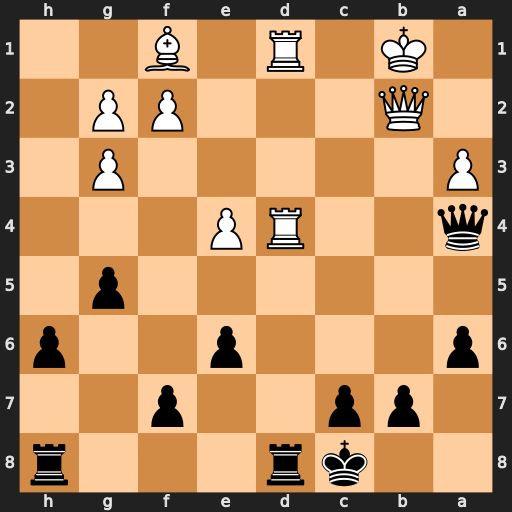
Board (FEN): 2kr3r/1pp2p2/p3p2p/6p1/q2RP3/P5P1/1Q3PP1/1K1R1B2
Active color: b
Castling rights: -
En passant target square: -
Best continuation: Qxd1+ Rxd1 Rxd1+ Kc2 Rhd8